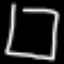
Label: square